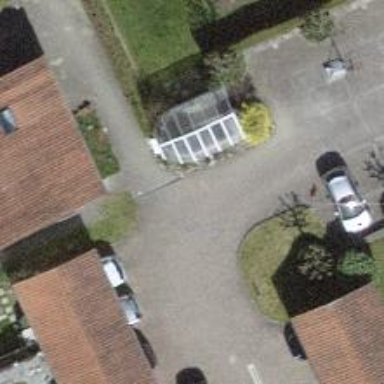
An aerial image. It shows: Living street.